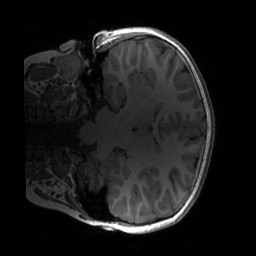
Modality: T1w
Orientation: coronal
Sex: female
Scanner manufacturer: siemens
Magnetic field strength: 3 T
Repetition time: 1.9 s
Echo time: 0.00243 s